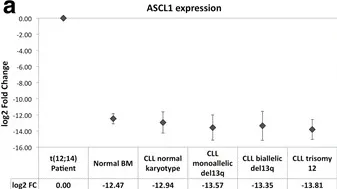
Validation of the ASCL1 overexpression. A; Comparison of the BM expression of ASCL1 between the CLL patient with the t(12;14) translocation and healthy controls as well as CLL with normal karyotype, mono- and biallelic del(13) and trisomy 12 respectively. Results are displayed as log2 fold change. HB2M was used as housekeeping control. Comparisons of the ASCL1 expression in the patient versus all other groups were highly significant (ANOVA p-value = 5.12E-10). Comparisons between normal BM and all other groups were not significant.
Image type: chart (chart)